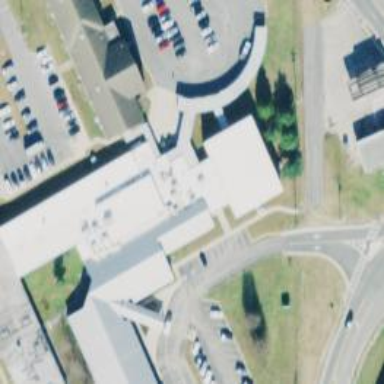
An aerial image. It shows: School.